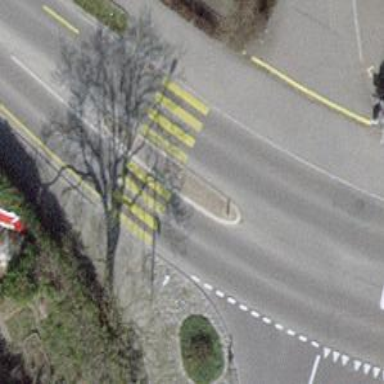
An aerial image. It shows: Uncontrolled zebra crossing on the road.